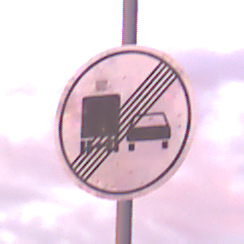
Verkehrszeichen: EndeUeberholverbotKraftfahrzeuge
Umgebung: Outdoor, Urban
Tageszeit: SunriseSunset
Wetter: PartlyCloudy
Licht: Natural
Jahreszeit: NotSpecified
Kontrast: MediumContrast